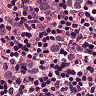
Metastatic tissue present: yes